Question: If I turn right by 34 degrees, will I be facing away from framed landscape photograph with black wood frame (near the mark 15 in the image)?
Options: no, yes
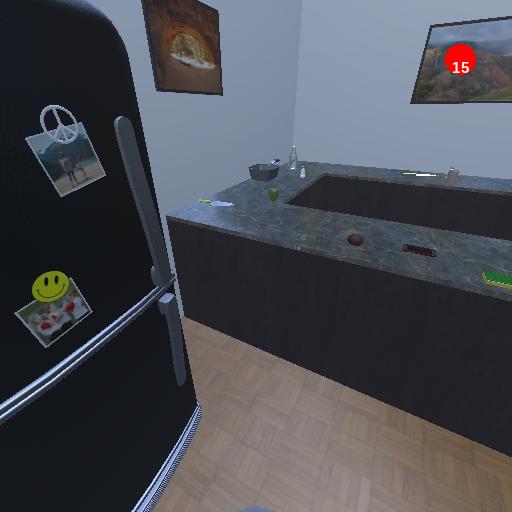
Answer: no